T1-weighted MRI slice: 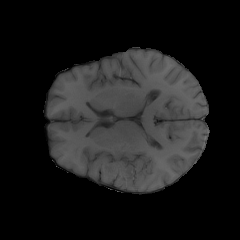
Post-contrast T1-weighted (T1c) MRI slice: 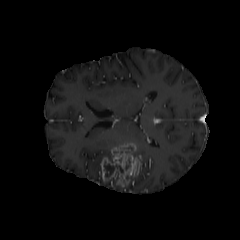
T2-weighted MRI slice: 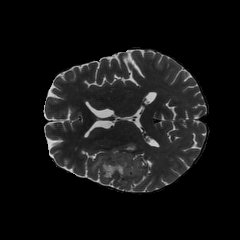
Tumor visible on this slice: yes